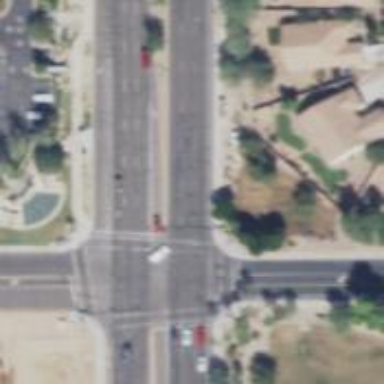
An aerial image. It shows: Solid stop line on the road marking.